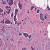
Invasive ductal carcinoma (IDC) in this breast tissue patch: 0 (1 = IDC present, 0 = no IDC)